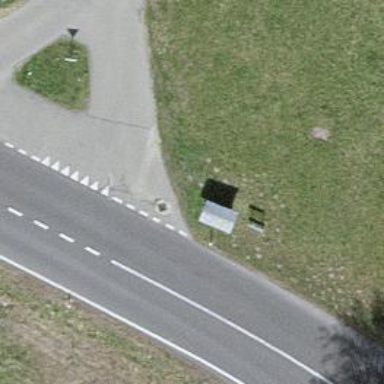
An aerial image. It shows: Road with "give way" sign.